Question: Friends,
I am trying to develop an application which requires the below UI:

I know its not a feasible thing to run a 'ListView' with-in 'ListView' or with-in a 'ScrollView'. So I'll like to know that as the UI has to be same as its running in its LIVE iOS App.
Thanks in advance.
---
Thanks guys for all of your answers, but as I told that the <URL> is not the option in my condition. So I have creating a dynamic layout in Java Class file using an amount of various 's Array. It took a lot of practice but it covered the necessity.
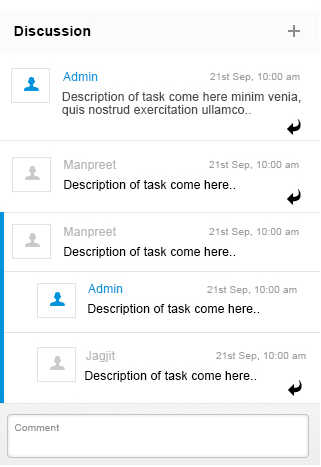
Answer: <URL>
> check this it will help you